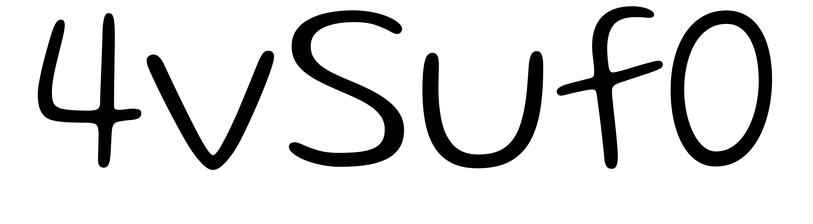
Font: Gluten_ExtraLight